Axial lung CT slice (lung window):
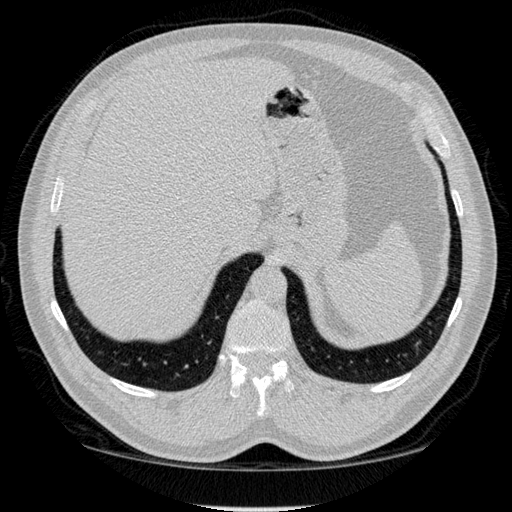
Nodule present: no